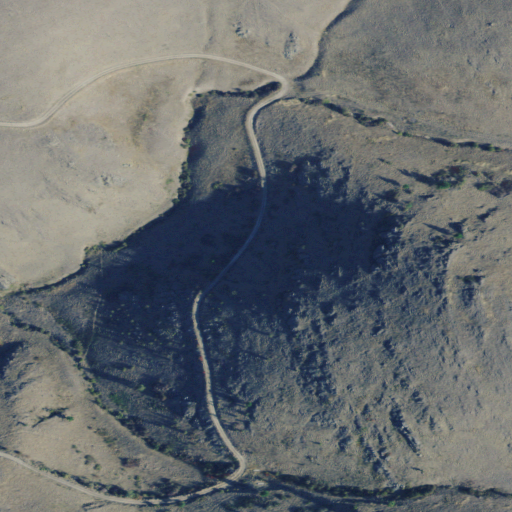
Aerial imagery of depression(s) in Montana named Snake Pit containing grassland, shrub, open development, low intensity development, and medium intensity development